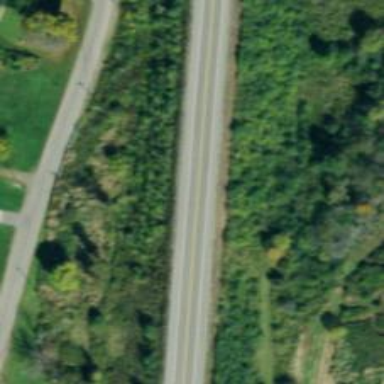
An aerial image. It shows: Historic bridge on primary highway.